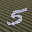
Label: 5